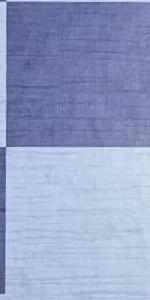
Label: Empty